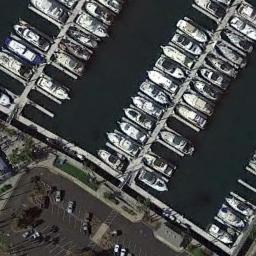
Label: harbor